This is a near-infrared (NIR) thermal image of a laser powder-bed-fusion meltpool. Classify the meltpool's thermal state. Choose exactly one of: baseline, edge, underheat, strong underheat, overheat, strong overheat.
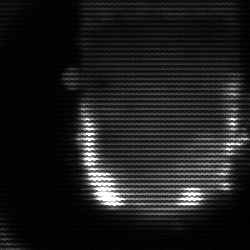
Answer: baseline